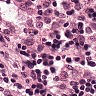
Metastatic tissue present: no